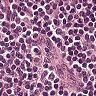
Metastatic tissue present: no